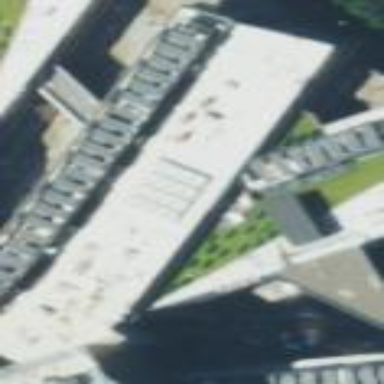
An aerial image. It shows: Part of building.